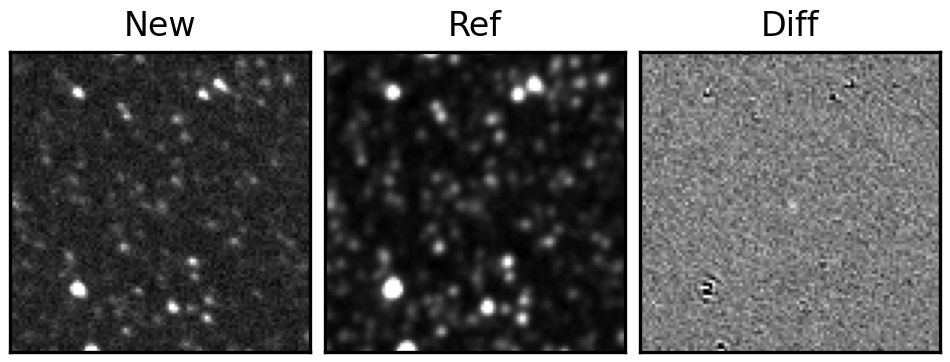
Label: real